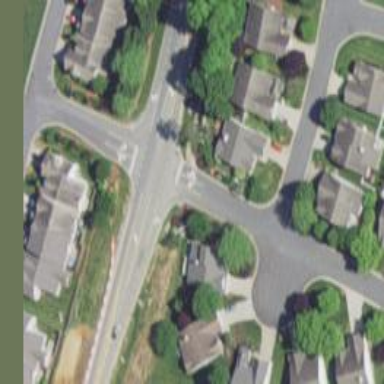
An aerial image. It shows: Stop road.